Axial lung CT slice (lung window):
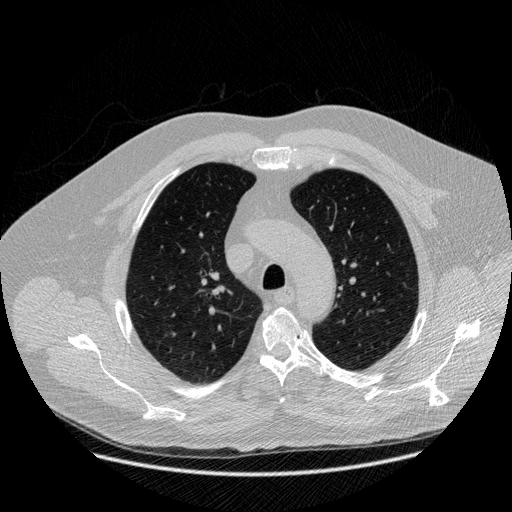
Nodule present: no